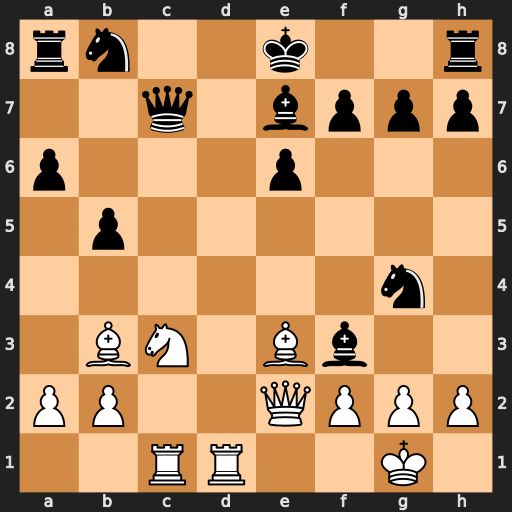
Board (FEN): rn2k2r/2q1bppp/p3p3/1p6/6n1/1BN1Bb2/PP2QPPP/2RR2K1
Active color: w
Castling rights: kq
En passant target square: -
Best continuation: Qxf3 Qxh2+ Kf1 Nxe3+ fxe3